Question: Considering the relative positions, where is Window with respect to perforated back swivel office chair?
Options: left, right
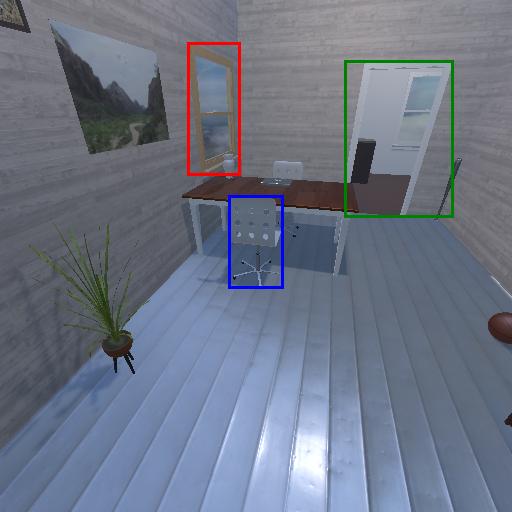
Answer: left